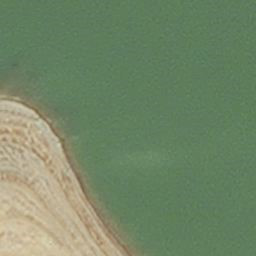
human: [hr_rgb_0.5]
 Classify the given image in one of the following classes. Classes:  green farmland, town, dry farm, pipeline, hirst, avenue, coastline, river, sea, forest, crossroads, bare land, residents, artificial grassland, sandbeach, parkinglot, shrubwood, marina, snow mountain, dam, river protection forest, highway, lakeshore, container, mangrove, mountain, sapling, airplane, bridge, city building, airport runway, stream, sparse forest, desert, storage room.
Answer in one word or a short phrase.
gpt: hirst